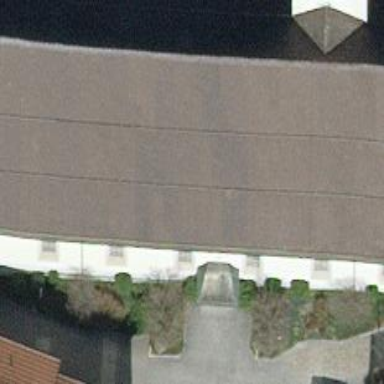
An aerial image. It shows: Church which is place of worship.